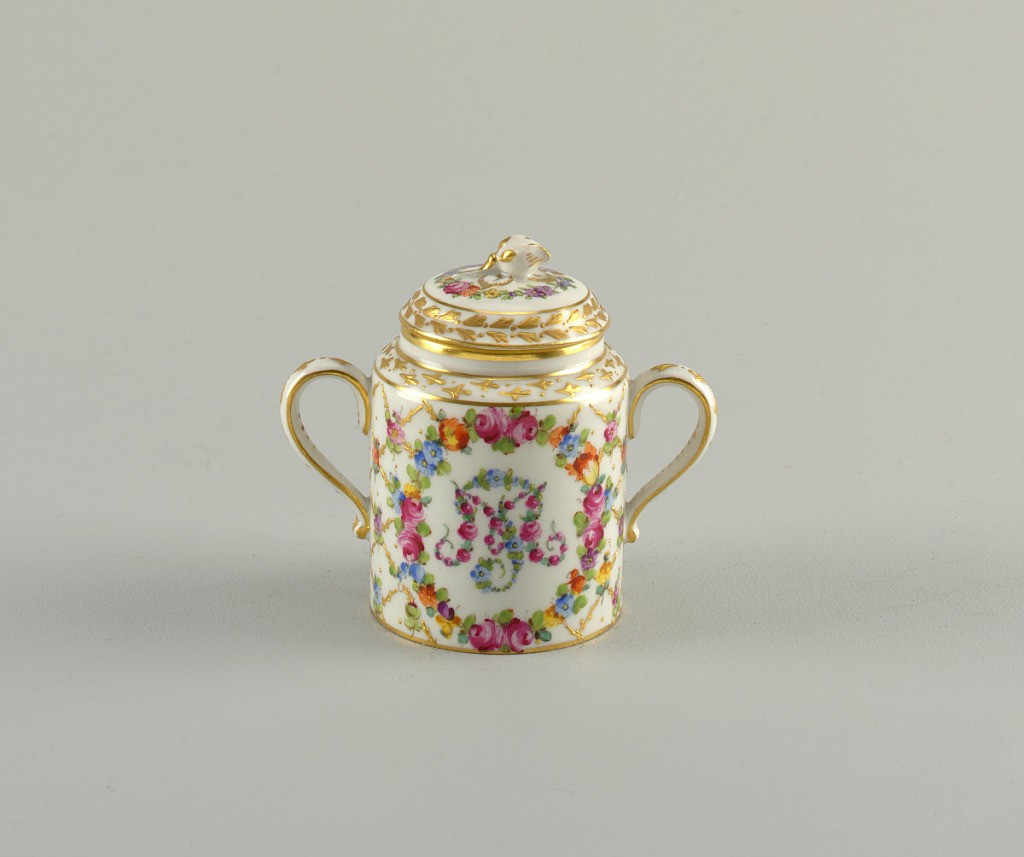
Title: Two-Handled Sugar Bowl with Monogram and Diamond Lattice Pattern
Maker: Carl Thieme Potschappel Porcelain Manufactory, German, established 1872
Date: ca. 1901
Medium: hard paste porcelain, vitreous enamel, gold
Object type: sugar bowl
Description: Cylindrical body and domed lid with gilded flower finial. Two handles. Diamond lattice pattern with flowers at crossings. Floral monogram.